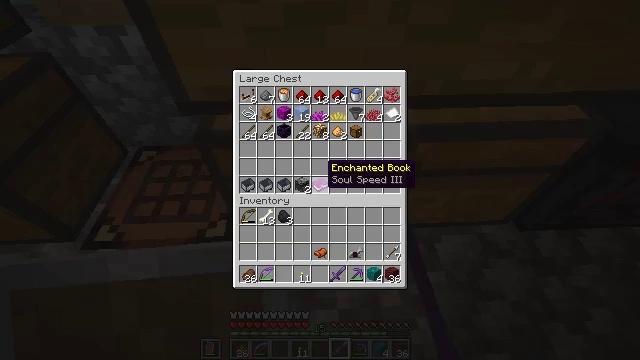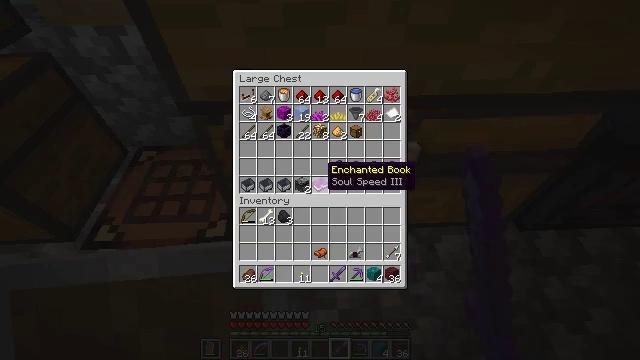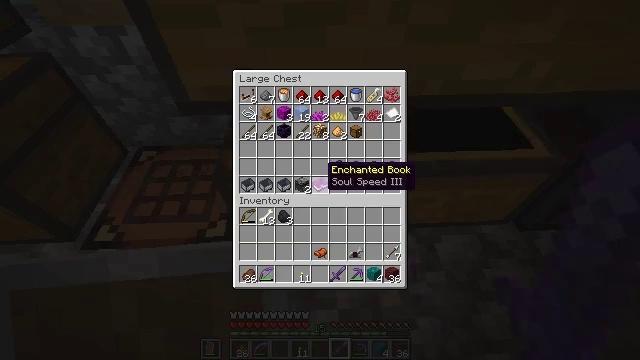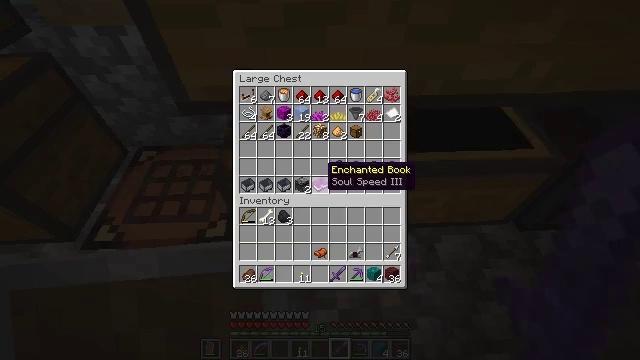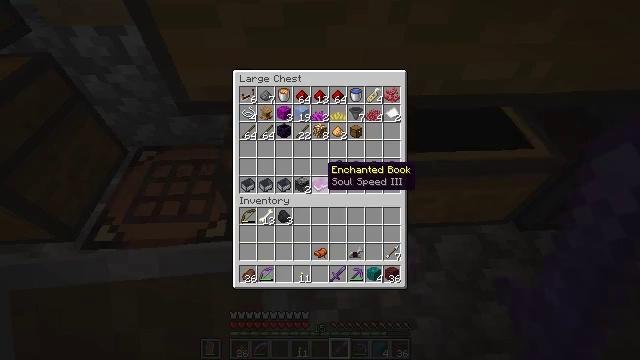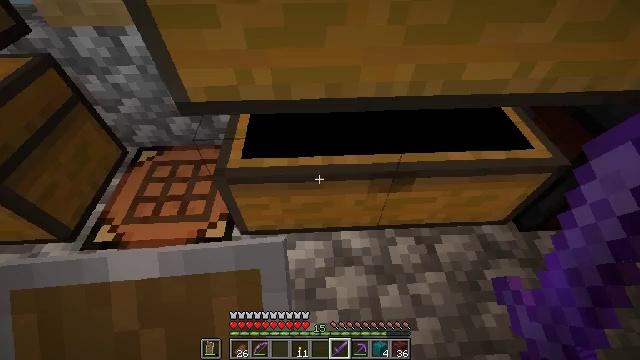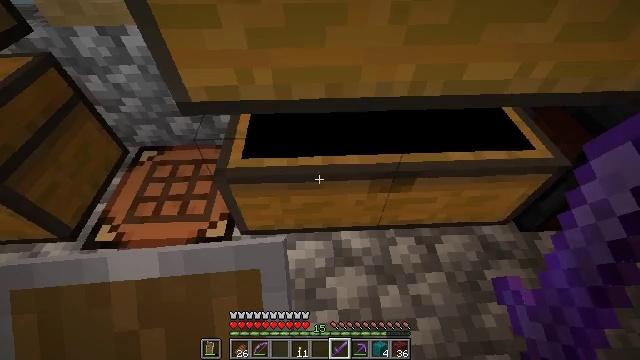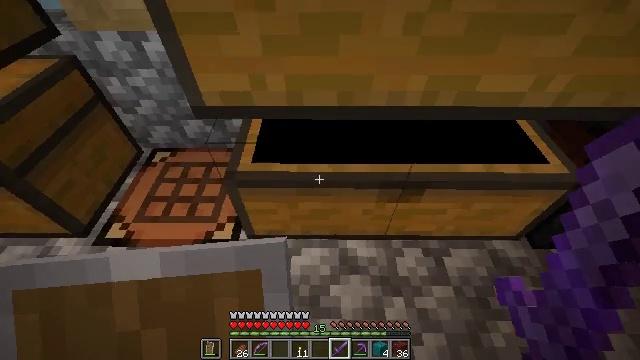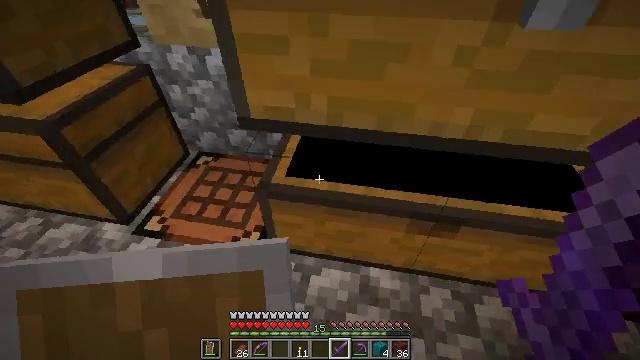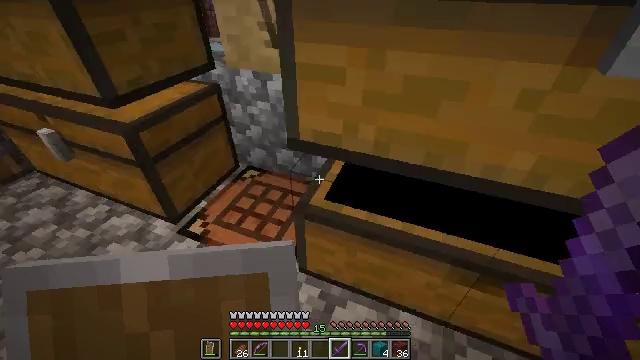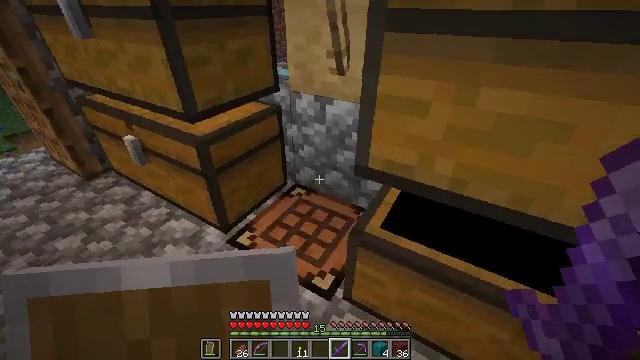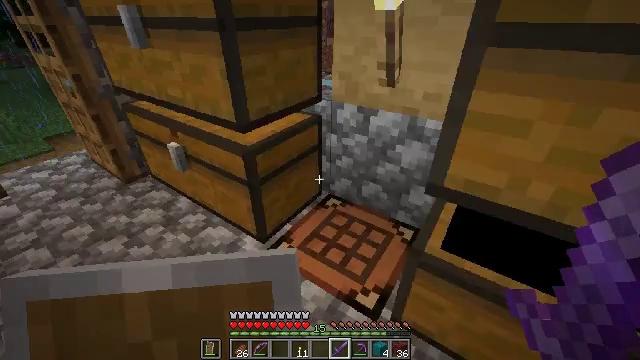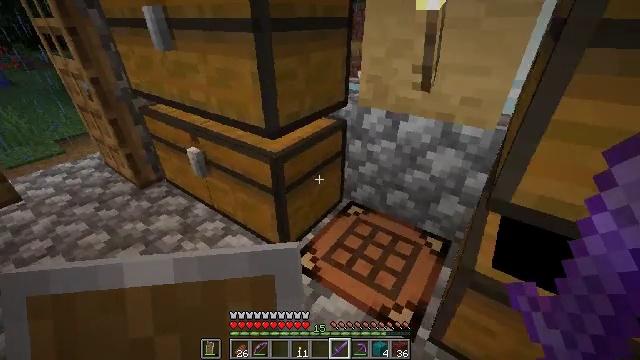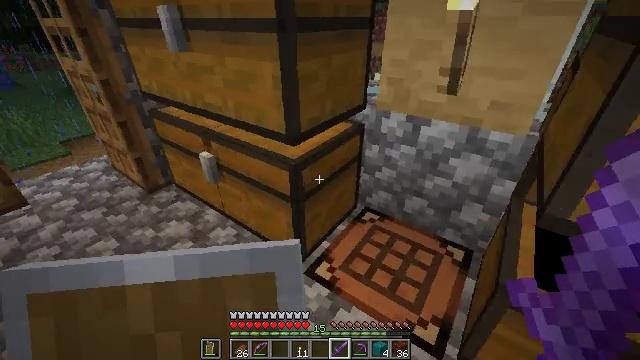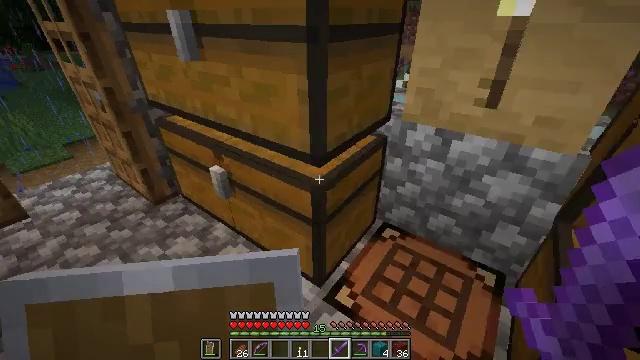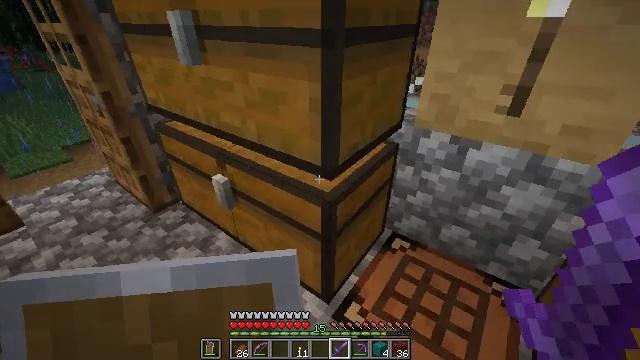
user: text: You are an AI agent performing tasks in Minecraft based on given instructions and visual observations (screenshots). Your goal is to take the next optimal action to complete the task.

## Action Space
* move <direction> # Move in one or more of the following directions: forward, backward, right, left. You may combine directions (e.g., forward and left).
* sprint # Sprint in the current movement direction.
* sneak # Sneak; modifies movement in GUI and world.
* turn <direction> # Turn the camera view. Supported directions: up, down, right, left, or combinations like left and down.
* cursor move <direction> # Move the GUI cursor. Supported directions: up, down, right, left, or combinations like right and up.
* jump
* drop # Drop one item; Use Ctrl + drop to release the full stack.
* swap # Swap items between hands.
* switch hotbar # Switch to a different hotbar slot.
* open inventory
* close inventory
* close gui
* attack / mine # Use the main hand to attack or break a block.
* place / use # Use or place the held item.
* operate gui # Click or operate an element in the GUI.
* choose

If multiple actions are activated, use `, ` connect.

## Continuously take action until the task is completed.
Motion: motion action
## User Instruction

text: Get an ender eye by combining ender pearl and blaze powder in the crafting table.
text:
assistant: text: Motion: no_op
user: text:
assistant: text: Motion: no_op
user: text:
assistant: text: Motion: no_op
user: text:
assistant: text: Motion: no_op
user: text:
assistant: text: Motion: open inventory
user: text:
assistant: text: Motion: open inventory
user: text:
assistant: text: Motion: turn left and up, open inventory
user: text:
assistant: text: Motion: turn left and up, open inventory
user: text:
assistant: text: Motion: move left, turn left and up
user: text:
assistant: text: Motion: move left, turn left and up
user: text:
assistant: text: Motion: move forward and move left, turn left and up
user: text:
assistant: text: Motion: move forward and move left
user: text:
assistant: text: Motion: move forward and move left
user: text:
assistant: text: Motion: move forward
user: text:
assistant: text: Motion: no_op
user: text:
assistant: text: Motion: no_op
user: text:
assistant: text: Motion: use / place
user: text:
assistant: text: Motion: use / place
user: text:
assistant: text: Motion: use / place
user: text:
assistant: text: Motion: no_op
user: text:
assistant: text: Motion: no_op
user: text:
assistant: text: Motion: no_op
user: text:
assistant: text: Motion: no_op
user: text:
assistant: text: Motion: no_op
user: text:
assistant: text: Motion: no_op
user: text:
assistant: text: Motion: no_op
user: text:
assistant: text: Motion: no_op
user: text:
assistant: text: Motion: no_op
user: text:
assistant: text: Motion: no_op
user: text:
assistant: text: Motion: no_op